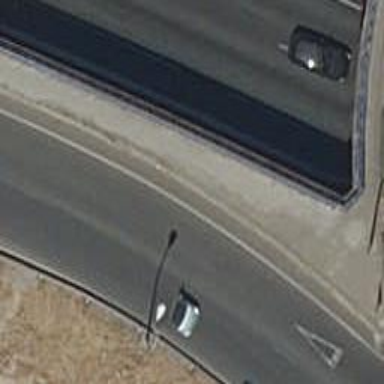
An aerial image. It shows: Motorway link.